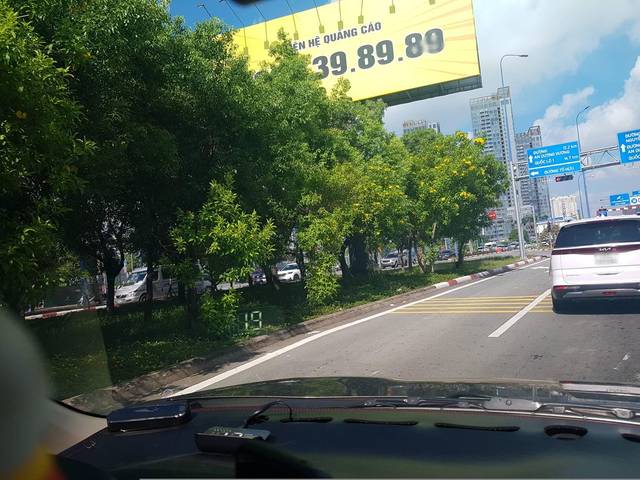
Region: Vietnam
Coordinates: 10.771, 106.717